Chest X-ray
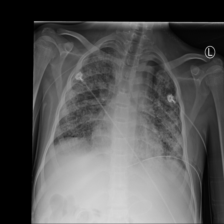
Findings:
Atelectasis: negative
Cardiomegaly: negative
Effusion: negative
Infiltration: negative
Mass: negative
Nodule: negative
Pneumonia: negative
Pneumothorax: positive
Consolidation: negative
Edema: negative
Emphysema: positive
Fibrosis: negative
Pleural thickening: negative
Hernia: negative